Field crop: maize
Growth stage: 1
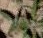
Species: atriplex